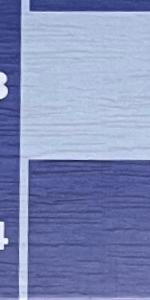
Label: Empty